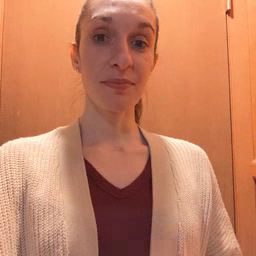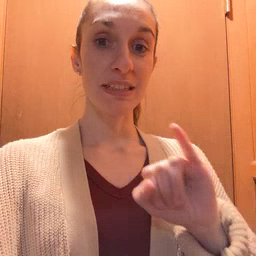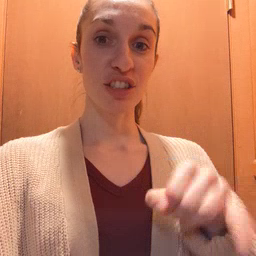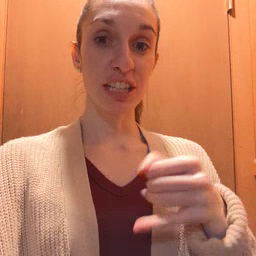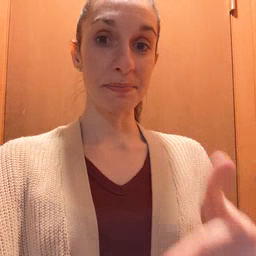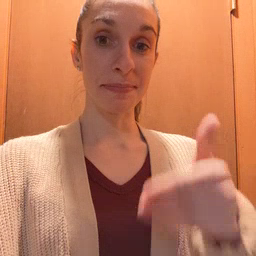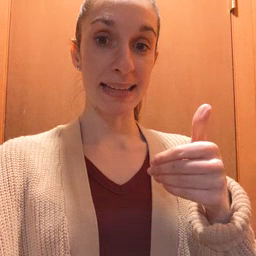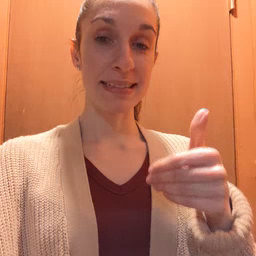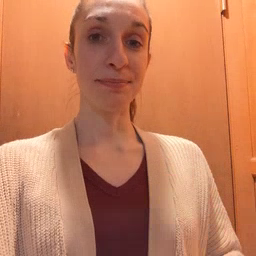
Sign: jeans